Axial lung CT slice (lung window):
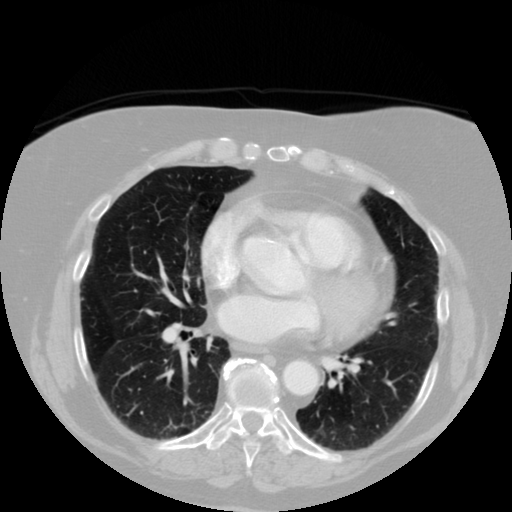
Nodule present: no